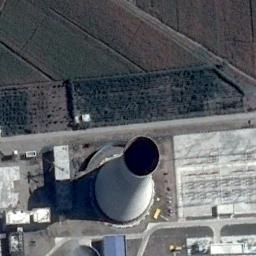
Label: thermal_power_station